Field crop: maize
Growth stage: 2
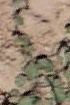
Species: convolvulus